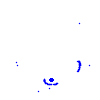
Particle: pion